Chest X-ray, PA view. Patient: 54 years old, sex M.
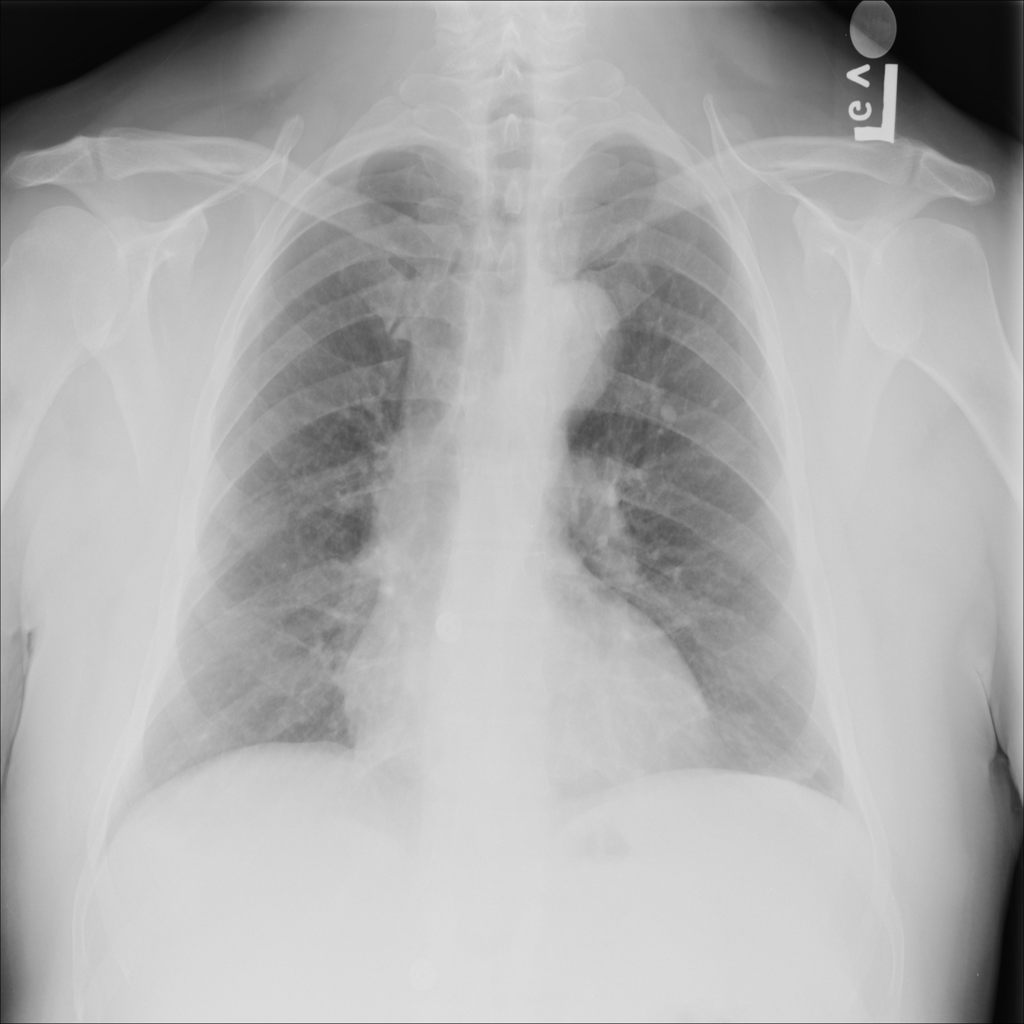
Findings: No Finding